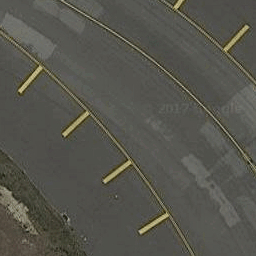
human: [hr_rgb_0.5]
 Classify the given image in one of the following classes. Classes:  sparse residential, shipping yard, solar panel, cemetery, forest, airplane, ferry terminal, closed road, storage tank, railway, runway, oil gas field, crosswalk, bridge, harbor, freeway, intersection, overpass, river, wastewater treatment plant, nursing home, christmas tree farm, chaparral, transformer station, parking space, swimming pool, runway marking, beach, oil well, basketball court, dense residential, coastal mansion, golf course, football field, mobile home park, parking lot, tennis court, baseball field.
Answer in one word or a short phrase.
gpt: runway marking